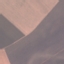
Land use / land cover class: AnnualCrop